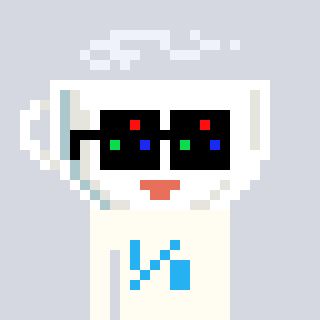
a pixel art character with square black sunglasses, a mug-shaped head and a grayscale-colored body on a cool background